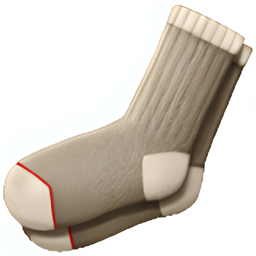
Name: socks
Emoji: 🧦
Group: Objects
Sub-group: clothing